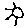
Label: sun